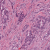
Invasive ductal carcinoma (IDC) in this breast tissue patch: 1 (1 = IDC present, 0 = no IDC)